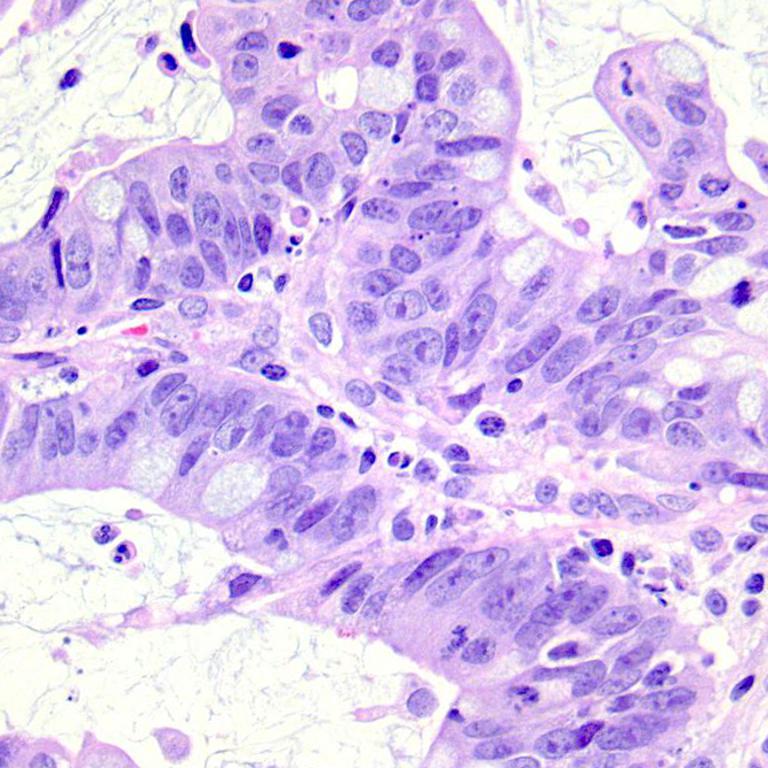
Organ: colon
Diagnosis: adenocarcinomas